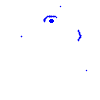
Particle: electron